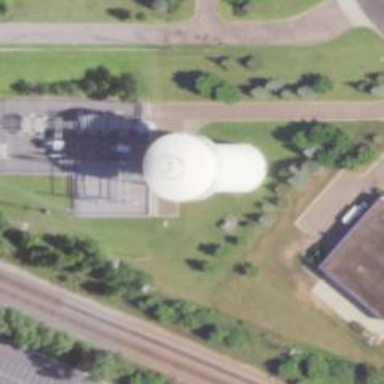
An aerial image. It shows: Water tower that is man-made.